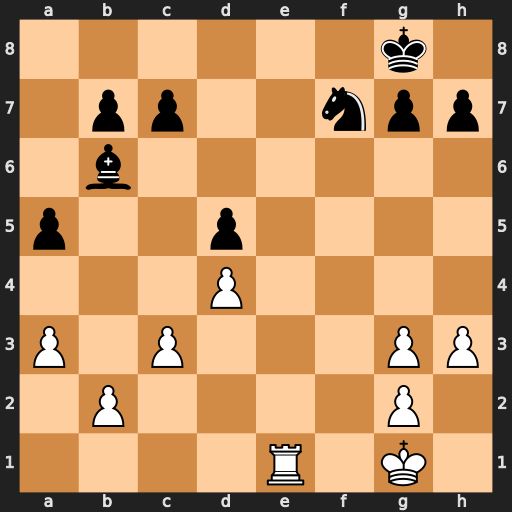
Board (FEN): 6k1/1pp2npp/1b6/p2p4/3P4/P1P3PP/1P4P1/4R1K1
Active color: w
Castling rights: -
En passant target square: -
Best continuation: Re8#